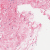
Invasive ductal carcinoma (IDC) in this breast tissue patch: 0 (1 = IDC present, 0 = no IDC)